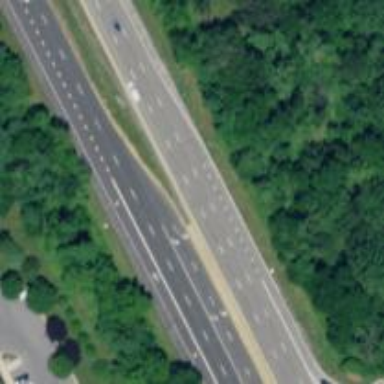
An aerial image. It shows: This image shows trunk highway that functions as expressway.